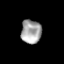
Tissue: prostate
Cell type: T cells
Senescence score: 0.7039
Nuclear area (px): 465
Mean DAPI intensity: 167.432